Here is the wavelet time-frequency representation (scalogram) of a rolling-element bearing's vibration measurement. Determine the bearing's health state. Answer with exactly one of: normal, inner_race, outer_race, ball.
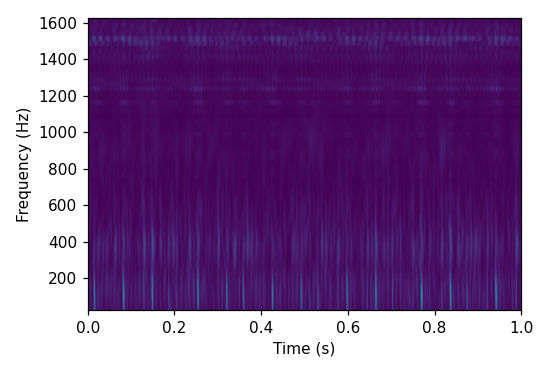
Answer: outer_race